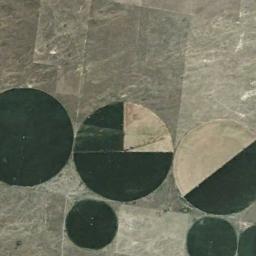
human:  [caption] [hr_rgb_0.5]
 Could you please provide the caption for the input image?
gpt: There are three big and three small circle farmland .

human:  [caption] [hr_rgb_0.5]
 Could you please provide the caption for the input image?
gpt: There are round fields on the right .

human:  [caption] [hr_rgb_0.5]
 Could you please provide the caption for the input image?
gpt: Several dark green circular farmlands with different radii are surrounded by wasteland .

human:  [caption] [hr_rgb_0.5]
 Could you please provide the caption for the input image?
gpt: Several green, Ochre mixed circular farms of different sizes .

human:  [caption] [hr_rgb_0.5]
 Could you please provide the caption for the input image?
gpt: Three large circular farmlands and two small circular farmlands .